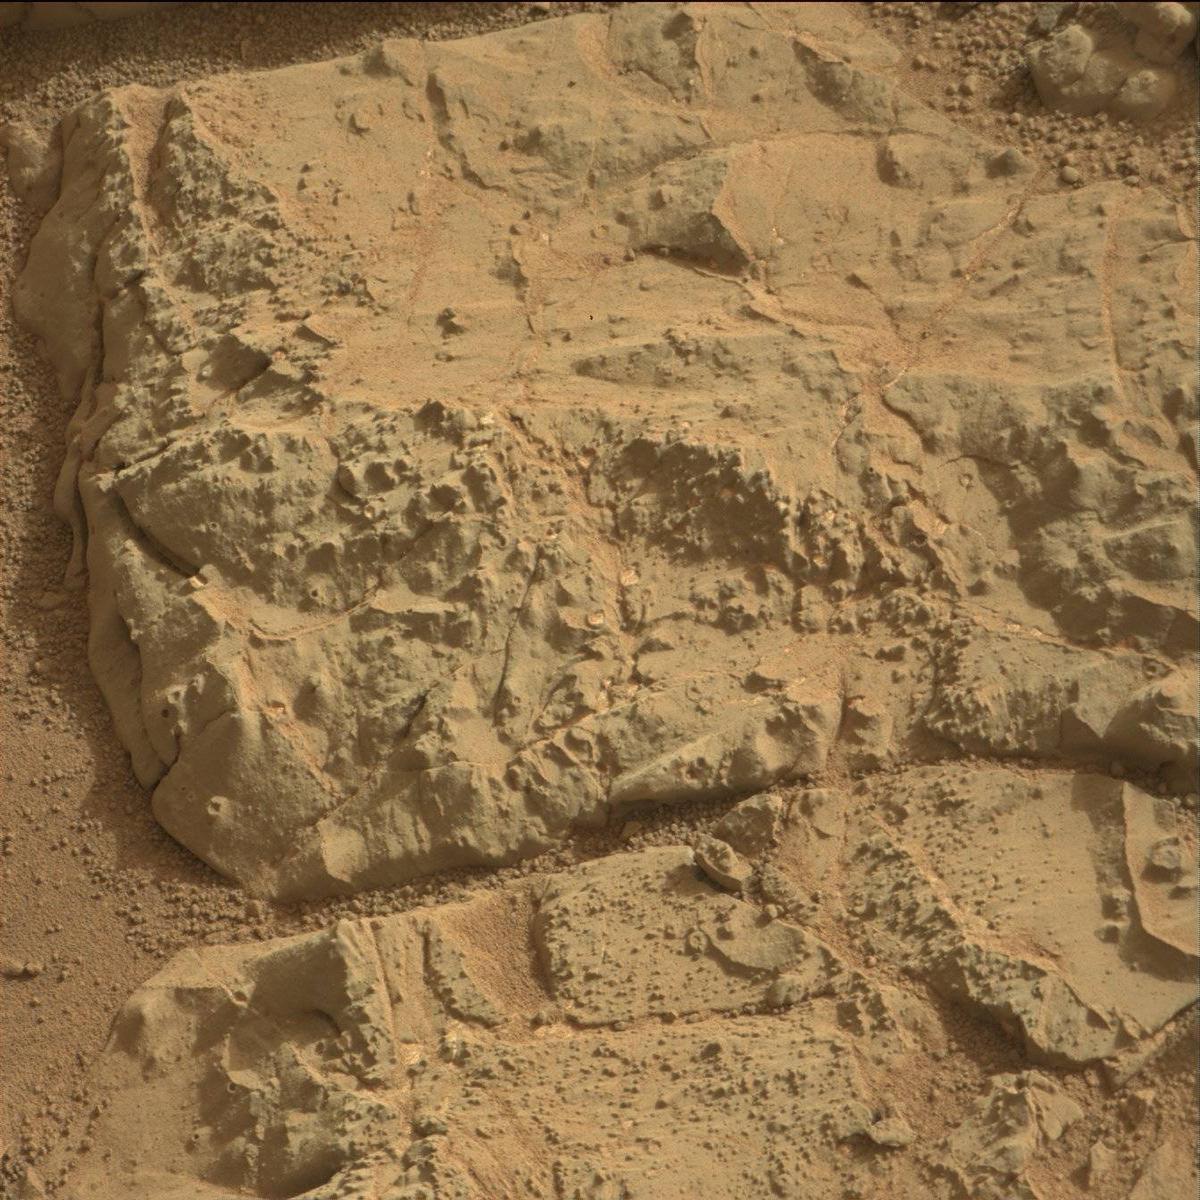
Terrain classes present: Bedrock, Rock, Sand / Soil